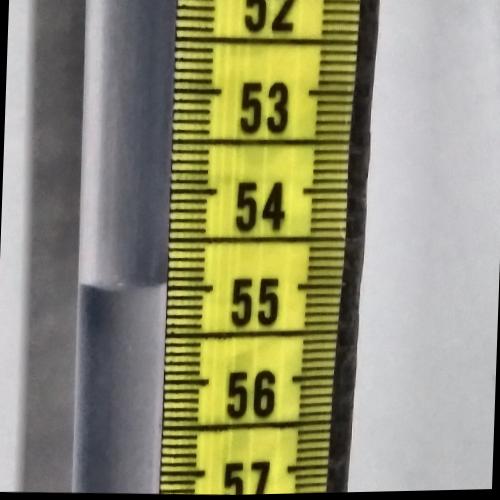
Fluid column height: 54.9 cm